Question: If C++ appears just once in a sentence, asciidoctor parses the string just fine.
If C++ appears twice, asciidoctor matches across 'bar' in the example below.
Various attempts at <URL> do not work.
How can one typeset C++ two or more times in a sentence using asciidoctor?
'''
. foo C++
. foo C++ bar C++ blah
. foo C\++ bar C++ blah
. foo C+\+ bar C++ blah
. foo C\+\+ bar C++ blah
. foo C+\+ bar C\++ blah
. foo C+\+ bar C+\+ blah
. foo C\++ bar C\++ blah
. foo C\++ bar C++ blah
'''

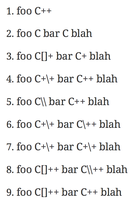
Answer: The <URL> are needed.
The following four samples are correctly parsed.
'''
. {cpp}
. {cpp} and {cpp}
. '{cpp}'
. '{cpp}' and '{cpp}'
'''
producing

Though there <URL> a bug lurking somewhere.
If you want to <URL>, precede the lines above with ':cpp: c++'.